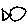
Label: fish